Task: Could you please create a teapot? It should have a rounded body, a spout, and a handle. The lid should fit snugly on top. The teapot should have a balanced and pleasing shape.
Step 168:
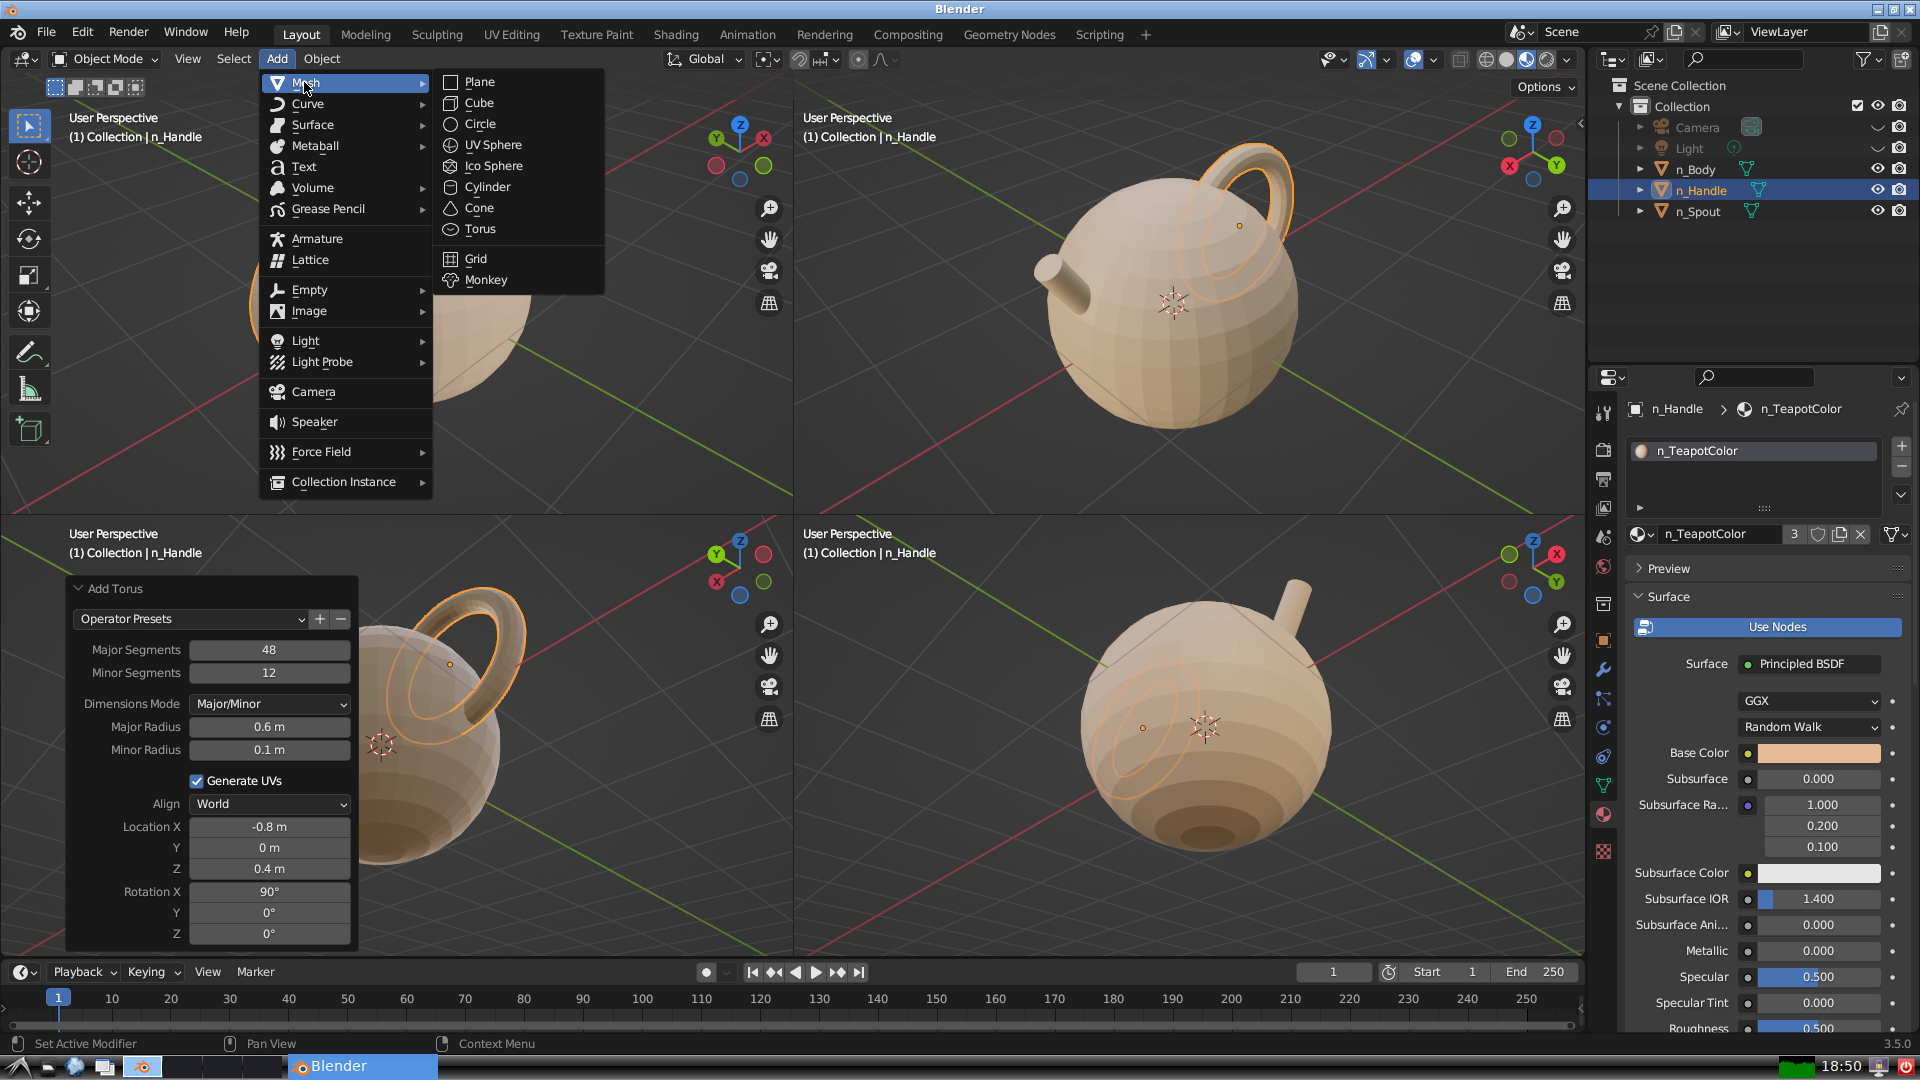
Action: {"mouse_move": [499, 144]}